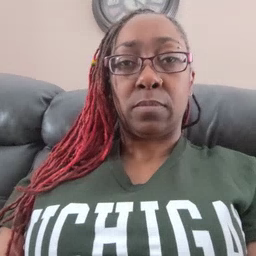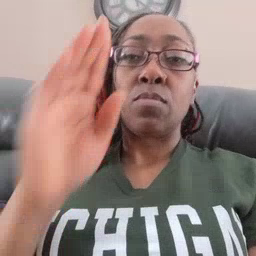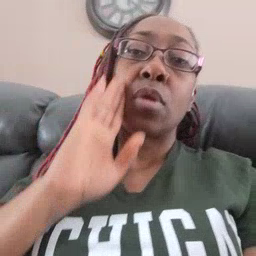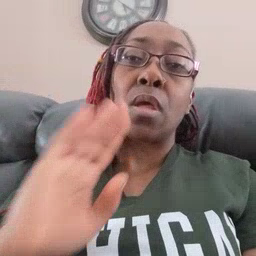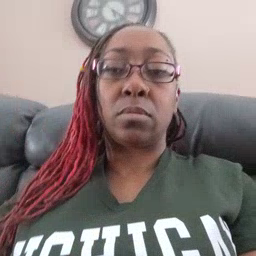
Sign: brown